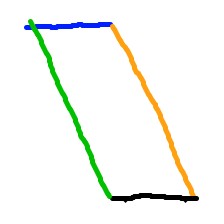
Shape: parallelogram